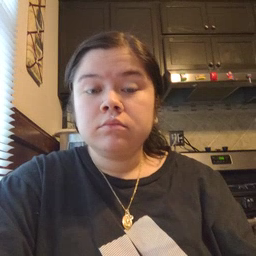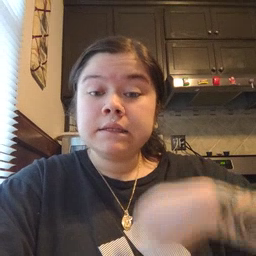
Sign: zipper